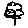
Label: tree